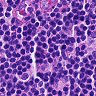
Metastatic tissue present: no